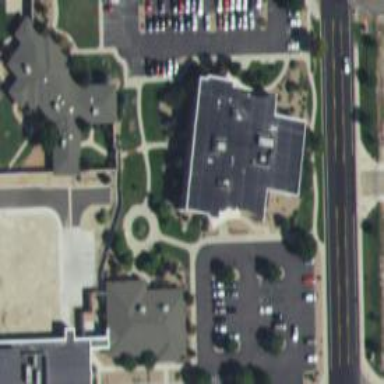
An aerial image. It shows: Hospital building.